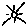
Label: sun